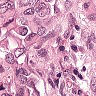
Metastatic tissue present: yes